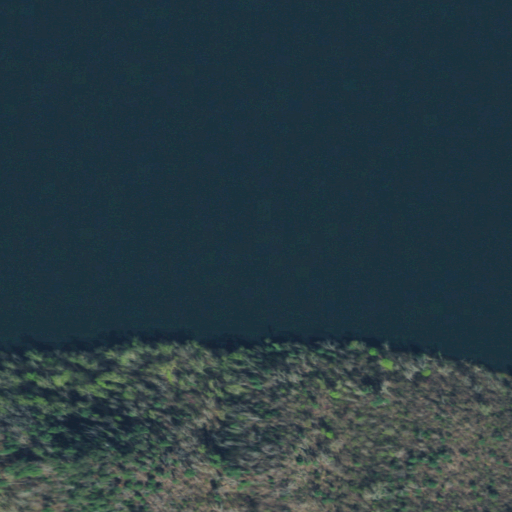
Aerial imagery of bar in Tennessee named McMurray Shoals containing open water, mixed forest, deciduous forest, and evergreen forest